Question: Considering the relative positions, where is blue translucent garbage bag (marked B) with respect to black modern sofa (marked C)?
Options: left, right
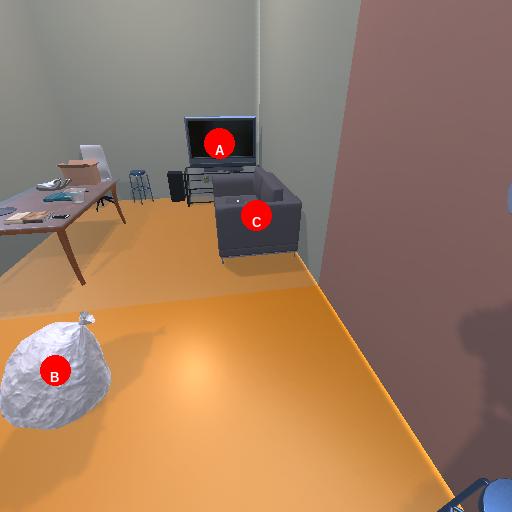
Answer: left